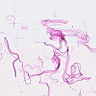
Metastatic tissue present: no